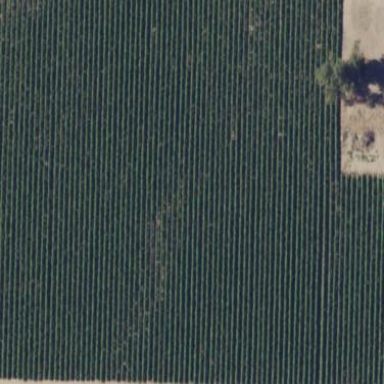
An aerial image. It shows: Vineyard.